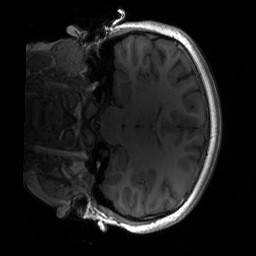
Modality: T1w
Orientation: coronal
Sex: female
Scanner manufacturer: siemens
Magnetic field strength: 3 T
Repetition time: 1.9 s
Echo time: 0.00243 s